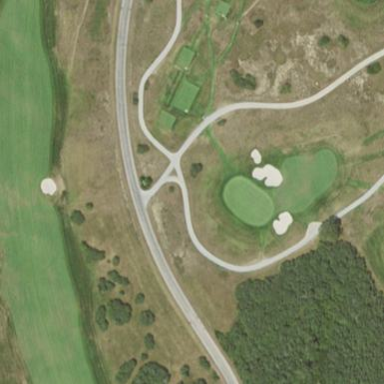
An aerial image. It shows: Rough area in golf course.